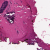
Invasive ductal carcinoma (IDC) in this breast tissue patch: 0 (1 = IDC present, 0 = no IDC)